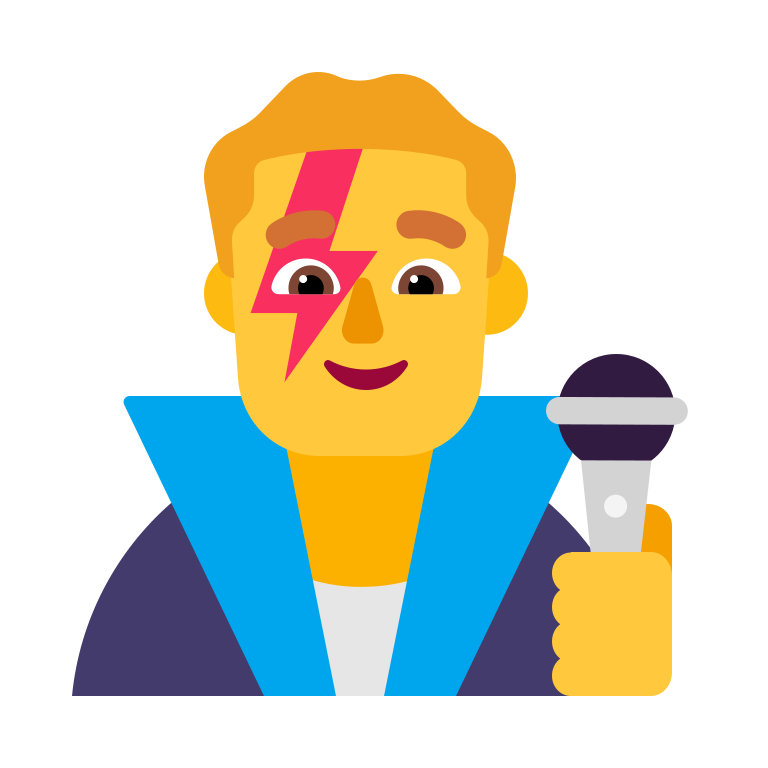
man singer flat default